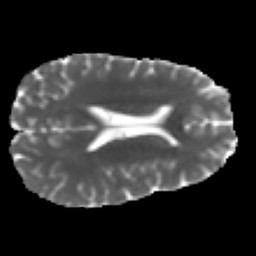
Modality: MD
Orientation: axial
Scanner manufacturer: ge
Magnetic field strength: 3 T
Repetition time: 7.98 s
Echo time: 0.0701 s